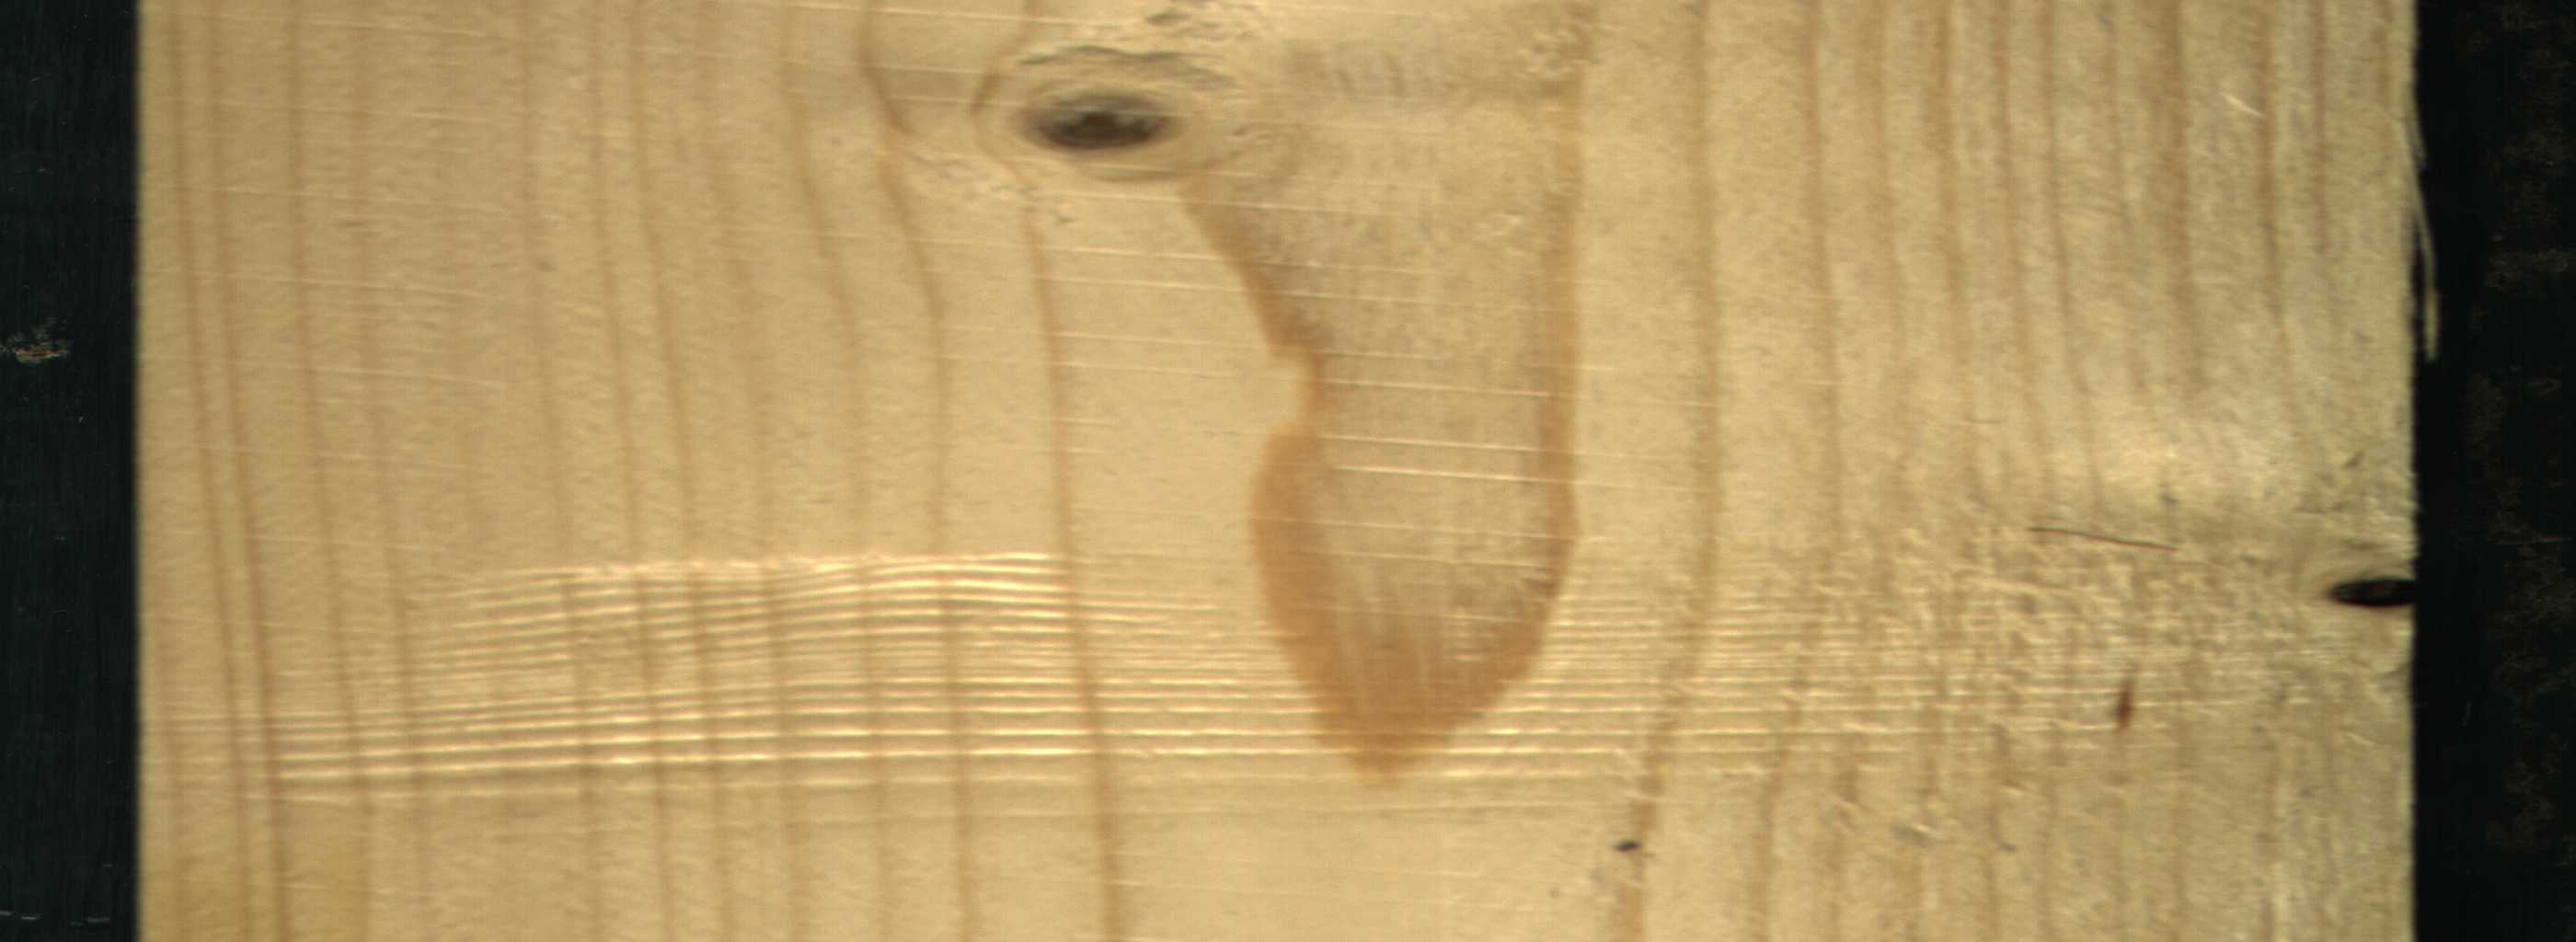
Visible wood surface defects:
Knot_missing
Live_Knot